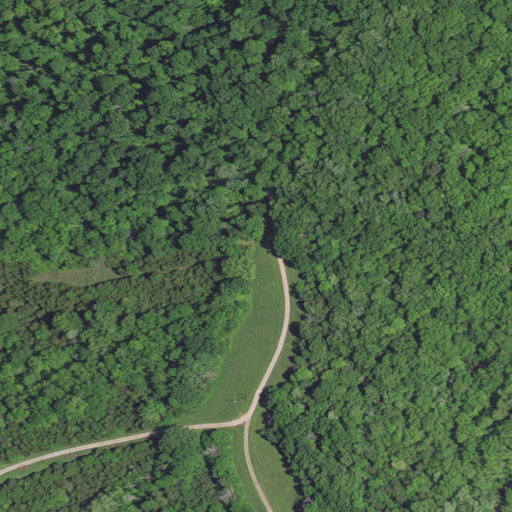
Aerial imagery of mountain in Kentucky named Durr Hill containing deciduous forest, mixed forest, evergreen forest, and grassland